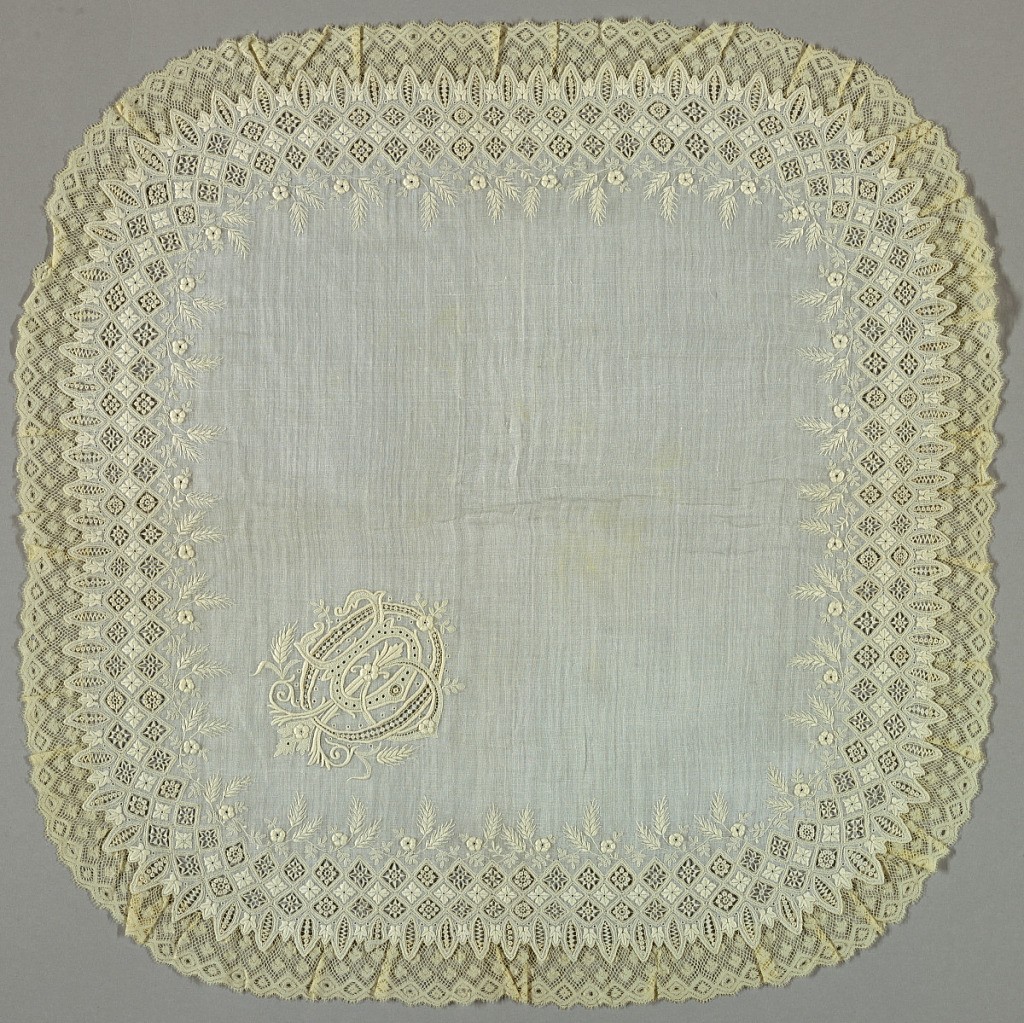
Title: Handkerchief
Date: mid- 19th century
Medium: linen Technique: embroidered, needle lace filling stitches, edged with bobbin lace
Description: White handkerchief of fine cream white linen with border decorated with open work in diamond shapes, framing small designs in lace stitches; flower sprays and wheat above border. Edge is scalloped with oval-shaped forms framing open work and lace stitch details. Bobbin lace edge. Corners rounded. Large corner initial: "P.D.O."